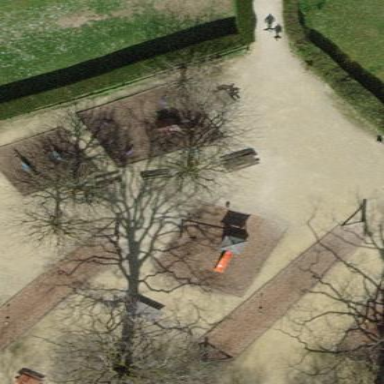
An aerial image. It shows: Playground area for leisure land.